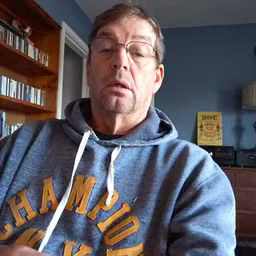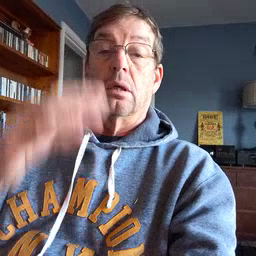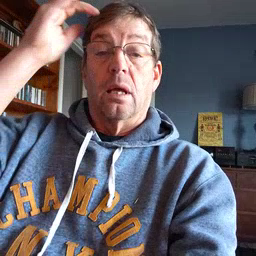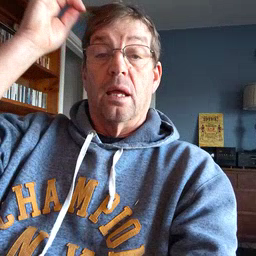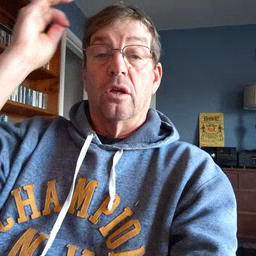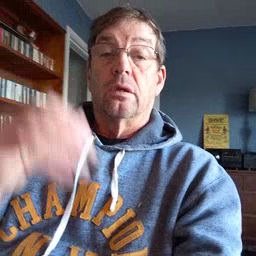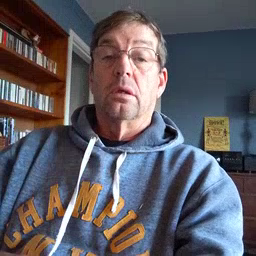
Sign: hair